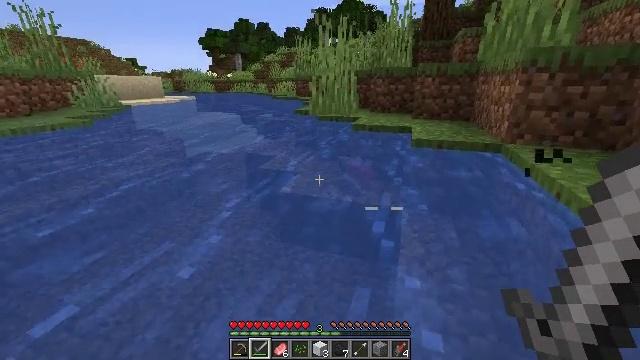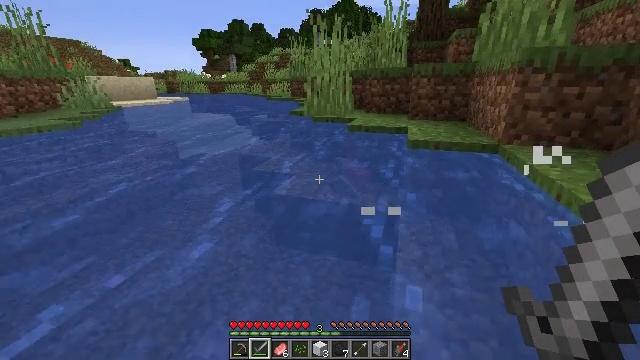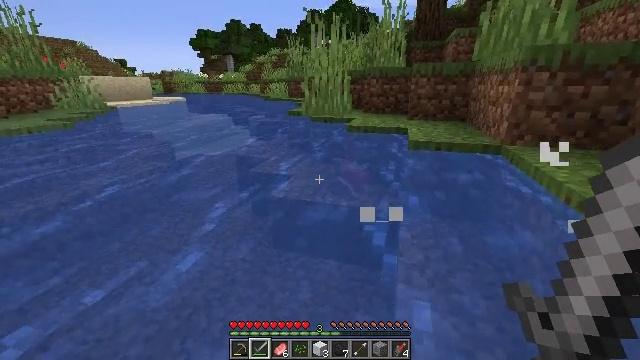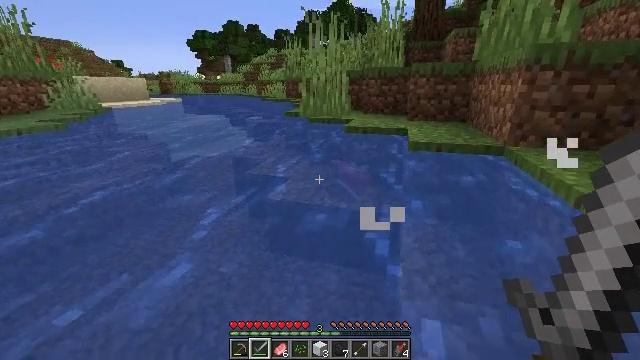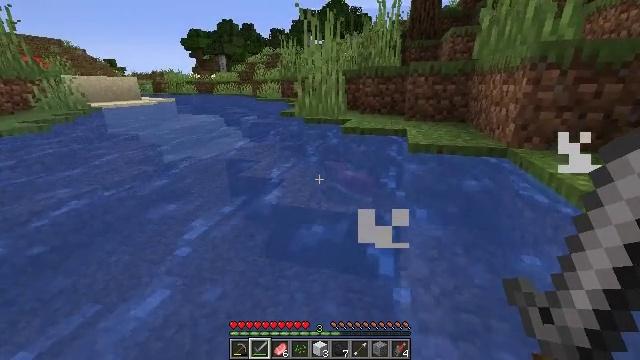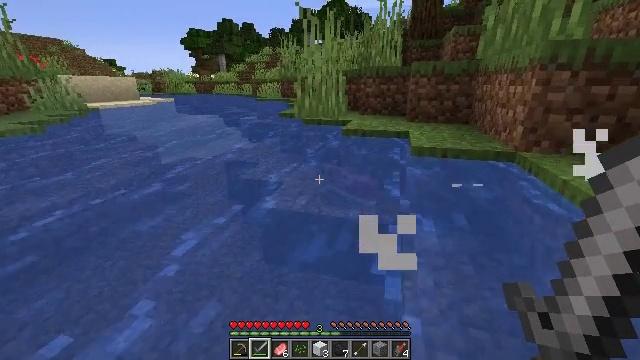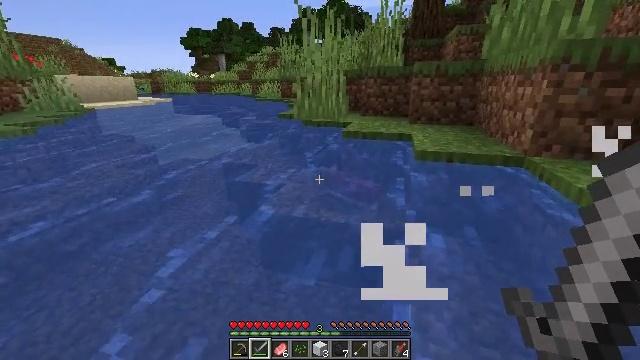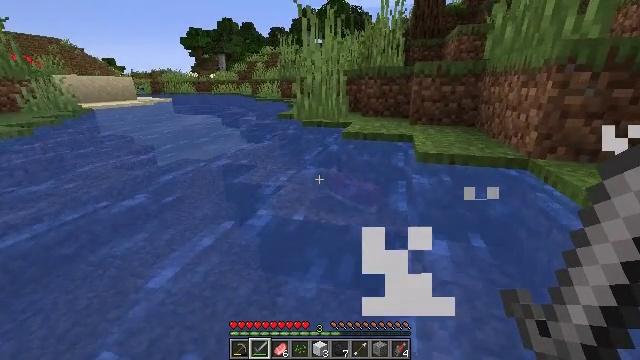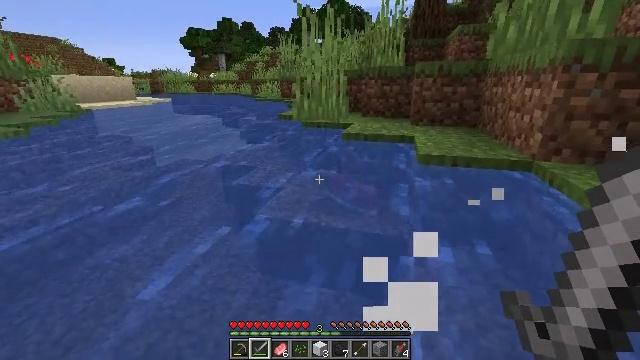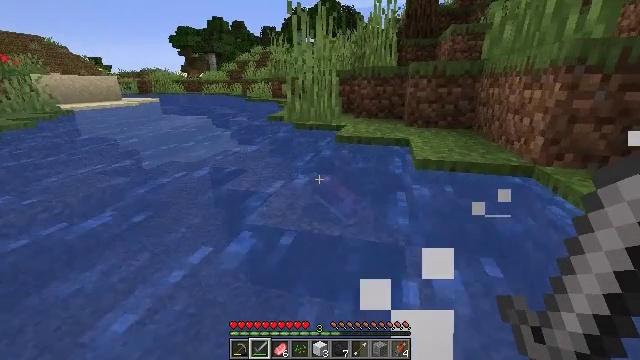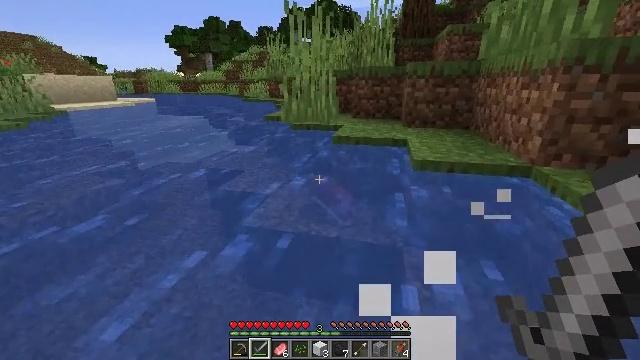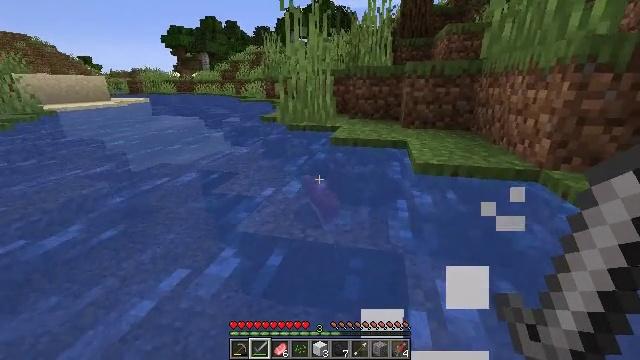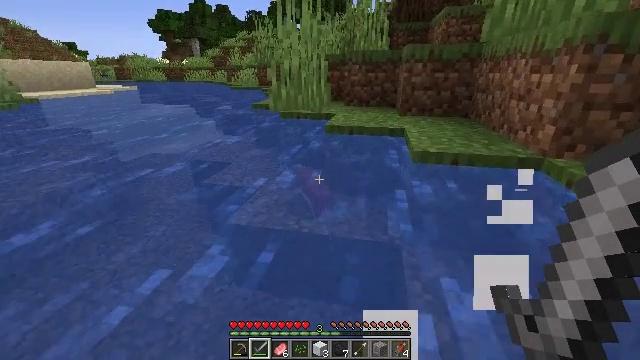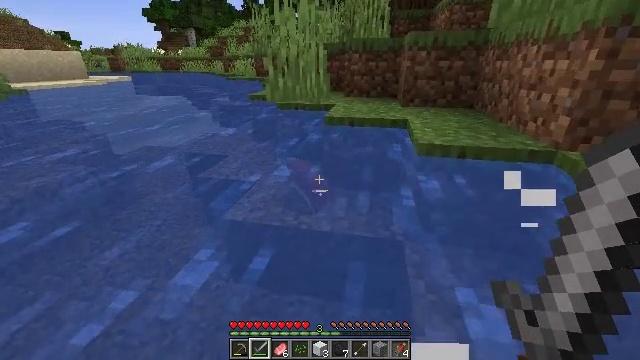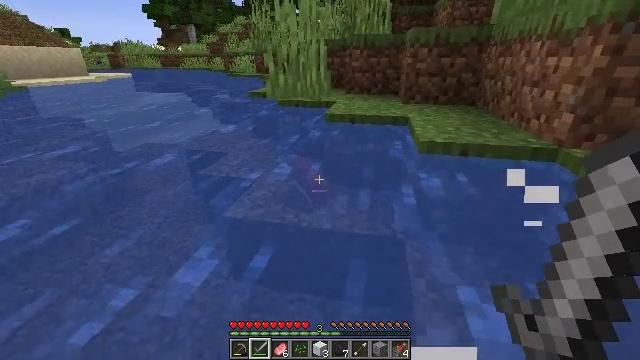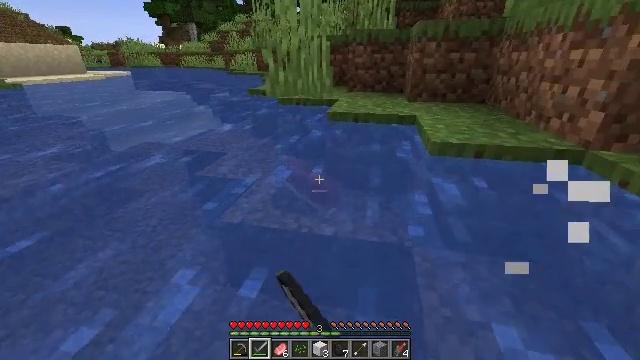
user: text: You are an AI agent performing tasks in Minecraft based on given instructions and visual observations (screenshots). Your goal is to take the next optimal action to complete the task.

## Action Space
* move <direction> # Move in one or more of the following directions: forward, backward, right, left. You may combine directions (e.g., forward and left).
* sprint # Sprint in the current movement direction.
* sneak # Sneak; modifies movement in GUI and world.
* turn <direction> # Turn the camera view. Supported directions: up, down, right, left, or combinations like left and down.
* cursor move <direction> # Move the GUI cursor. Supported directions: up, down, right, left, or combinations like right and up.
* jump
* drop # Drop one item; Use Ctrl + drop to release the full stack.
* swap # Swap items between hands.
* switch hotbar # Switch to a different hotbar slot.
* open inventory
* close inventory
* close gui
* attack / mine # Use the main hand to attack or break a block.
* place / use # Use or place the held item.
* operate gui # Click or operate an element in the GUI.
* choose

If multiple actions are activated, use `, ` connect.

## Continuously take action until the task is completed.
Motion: motion action
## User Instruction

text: Hunt a salmon.
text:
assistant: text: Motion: move forward, turn right
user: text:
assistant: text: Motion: move forward
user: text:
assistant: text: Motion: move forward
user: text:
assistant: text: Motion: move forward
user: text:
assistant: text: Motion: move forward
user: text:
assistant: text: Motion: move forward
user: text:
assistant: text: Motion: move forward
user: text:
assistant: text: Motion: move forward
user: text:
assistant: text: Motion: move forward, turn right
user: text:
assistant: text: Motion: move forward
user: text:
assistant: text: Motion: move forward
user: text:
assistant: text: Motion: move forward, turn right and down
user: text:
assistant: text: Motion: move forward, turn down
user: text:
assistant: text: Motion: move forward, attack / mine
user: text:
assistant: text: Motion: move forward, attack / mine
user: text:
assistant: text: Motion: move forward, turn left, attack / mine
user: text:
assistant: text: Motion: move forward, turn left, attack / mine
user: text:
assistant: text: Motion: move forward, turn left
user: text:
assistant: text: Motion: no_op